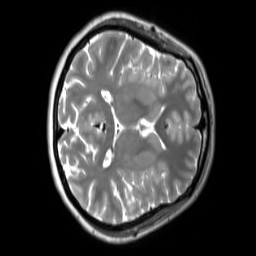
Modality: T2w
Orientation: axial
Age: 23
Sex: female
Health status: ill
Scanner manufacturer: siemens
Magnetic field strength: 3 T
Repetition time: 2.8 s
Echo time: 0.326 s